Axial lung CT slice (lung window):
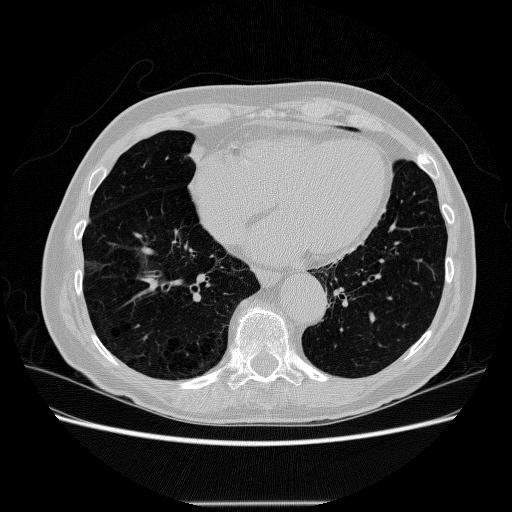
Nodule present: no